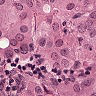
Metastatic tissue present: yes